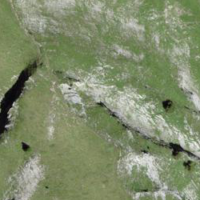
EUNIS habitat code: 26
Species observed at this site:
Aster alpinus